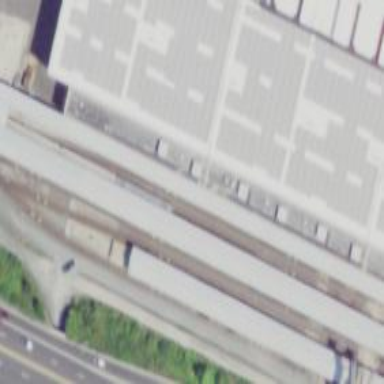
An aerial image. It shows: Railway track.